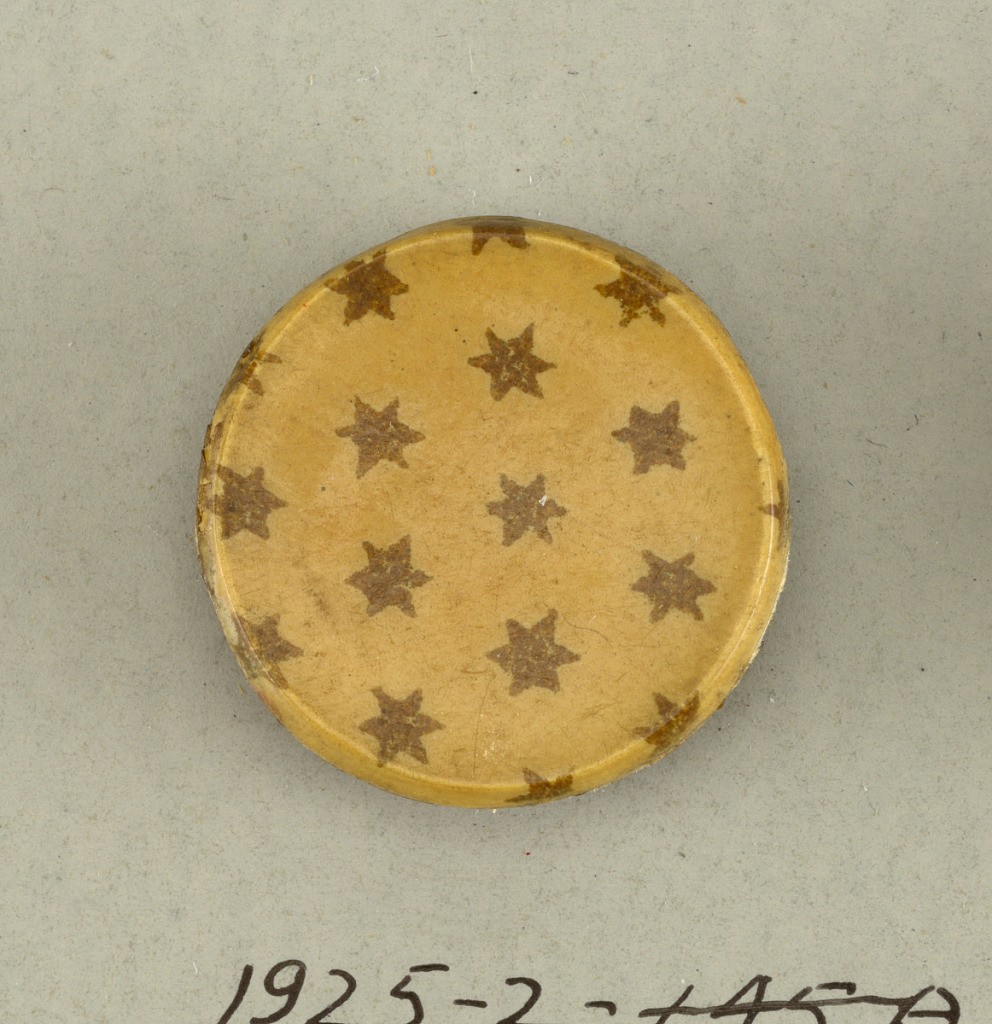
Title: Button
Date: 19th century
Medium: Wood, paper and brass
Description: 1925-2-407-a: On card 5050